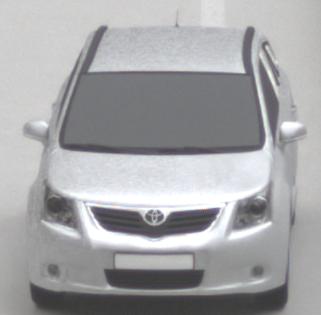
Make: Toyota
Model: Avensis 1.6
Detailed model: Avensis (T27) Notch Back
Model produced from: 2009/01
Model produced until: 2010/08
Doors: 4
Color: white
Road condition: dry road
Daytime: morning or afternoon
Contrast: low contrast